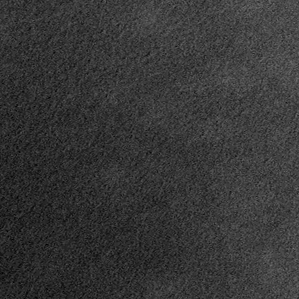
Label: frost